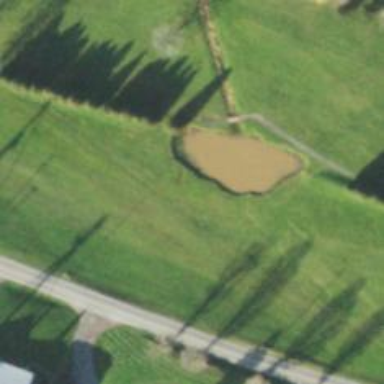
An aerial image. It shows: View of golf hole.